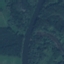
Label: River